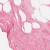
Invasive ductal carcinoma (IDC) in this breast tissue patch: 0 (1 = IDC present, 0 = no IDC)